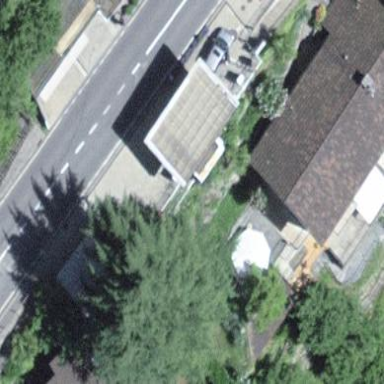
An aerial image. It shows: View of roof of building.